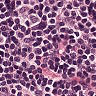
Metastatic tissue present: no